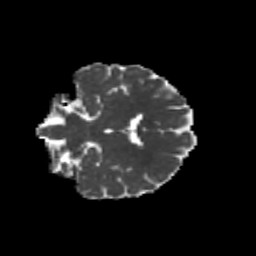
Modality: MD
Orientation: coronal
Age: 22
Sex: female
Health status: healthy
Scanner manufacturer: siemens
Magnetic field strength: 3 T
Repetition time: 8.6 s
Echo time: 0.095 s